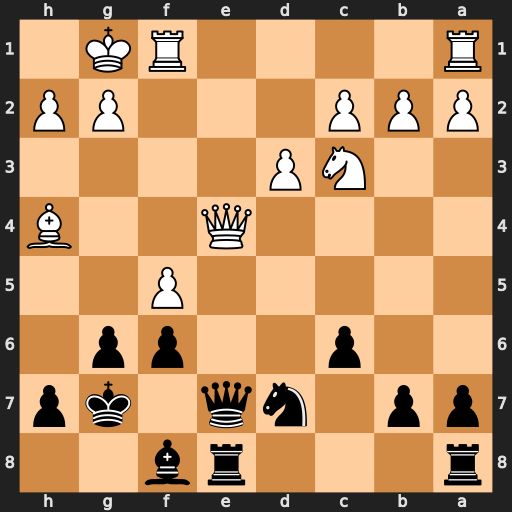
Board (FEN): r3rb2/pp1nq1kp/2p2pp1/5P2/4Q2B/2NP4/PPP3PP/R4RK1
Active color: b
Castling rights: -
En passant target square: -
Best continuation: Qc5+ Bf2 Rxe4 Bxc5 Bxc5+